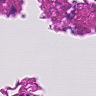
Metastatic tissue present: no